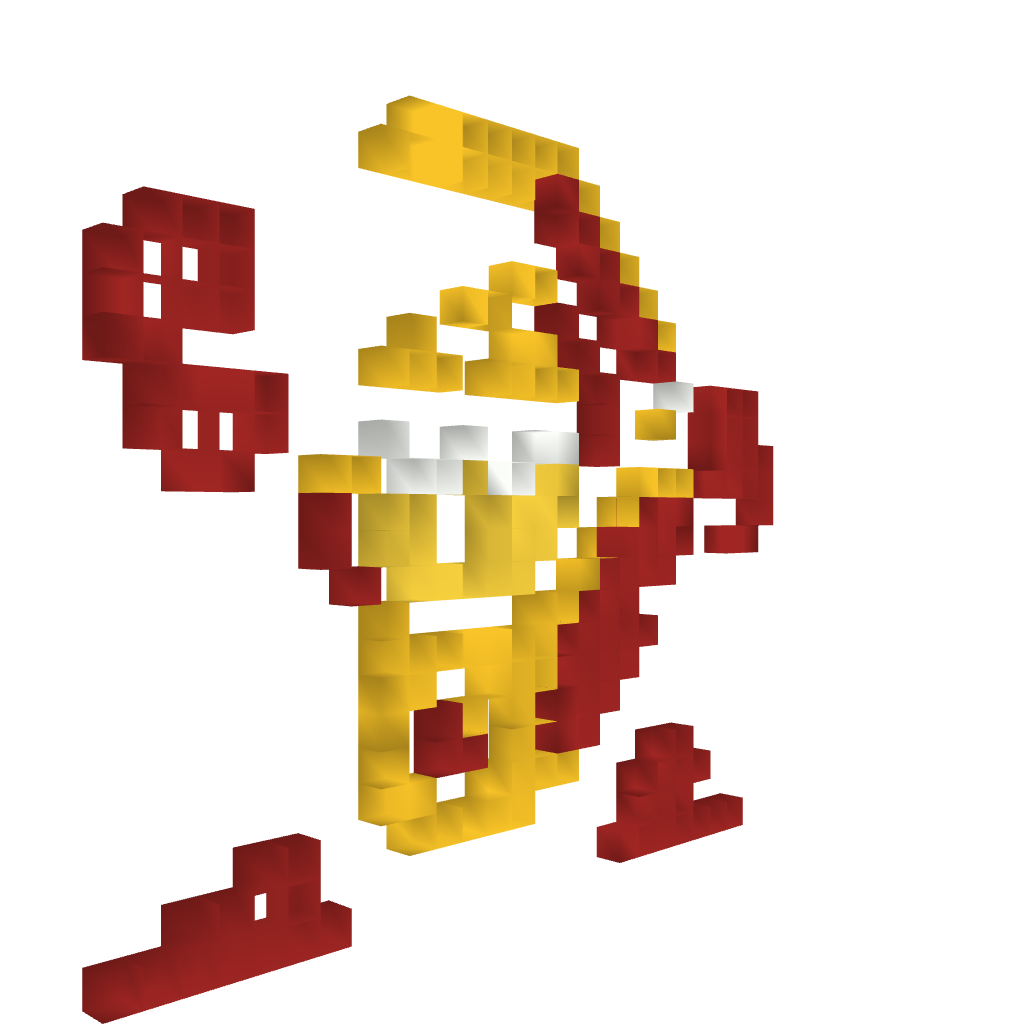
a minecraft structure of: Heatman (ErnieCIII)